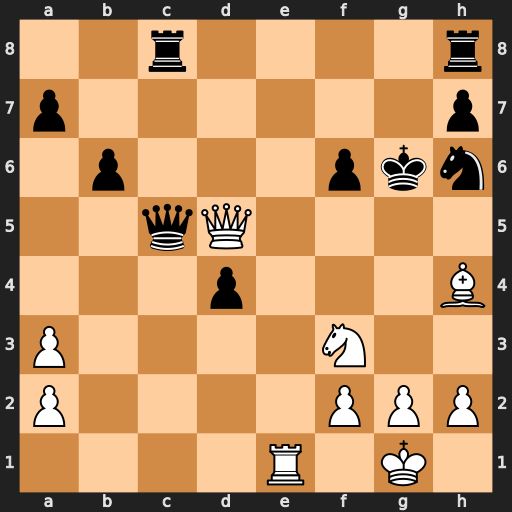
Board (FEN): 2r4r/p6p/1p3pkn/2qQ4/3p3B/P4N2/P4PPP/4R1K1
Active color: w
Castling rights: -
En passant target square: -
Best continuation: Ne5+ fxe5 Qe6+ Kg7 Qf6+